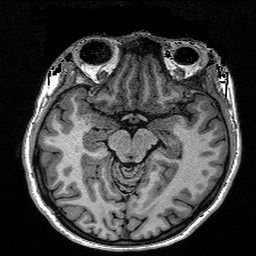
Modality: T1w
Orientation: coronal
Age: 35
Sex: female